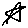
Label: star